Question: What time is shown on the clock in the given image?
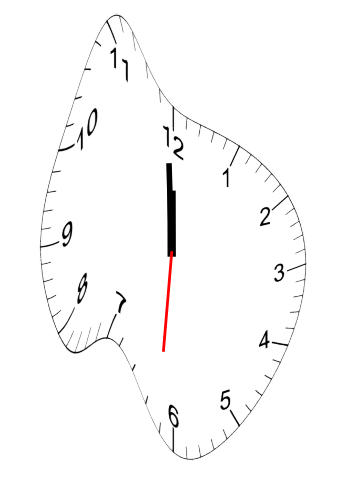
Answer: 11:59:31